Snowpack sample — Buffalo Mountain, Silverthorne, Colorado, USA (1/25/25, 10:11 AM MST)
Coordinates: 39.6222, -106.1139
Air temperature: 22 °F
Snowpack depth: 110 cm
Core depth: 10 cm
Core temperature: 46.4 °F
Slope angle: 12°, slope face: 102°
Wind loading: high
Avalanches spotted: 0
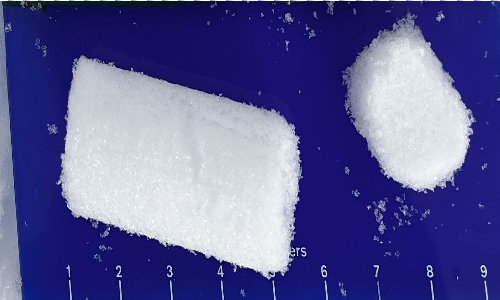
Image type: core
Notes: No avalanches nearby, collected on the outskirts of a fire break 15 meters from the treeline, on way to Buffalo and Red Mountain